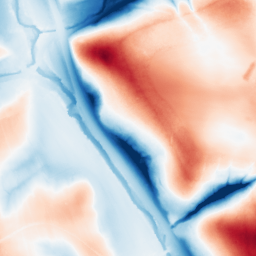
Category: edge_preserving
Decomposition family: guided
Decomposition parameters: radius: 32
eps: 1
Upsampling method: quadratic
Upsampling parameters: scale: 2
Upsampling scale: 2